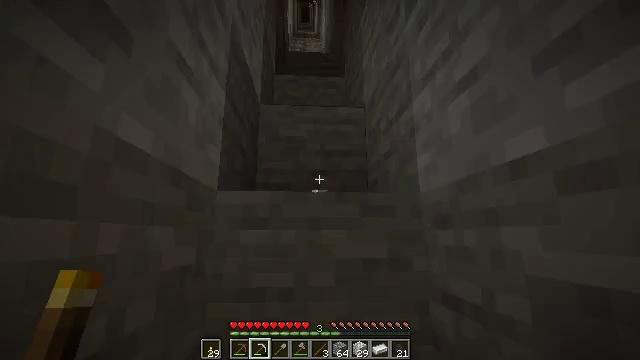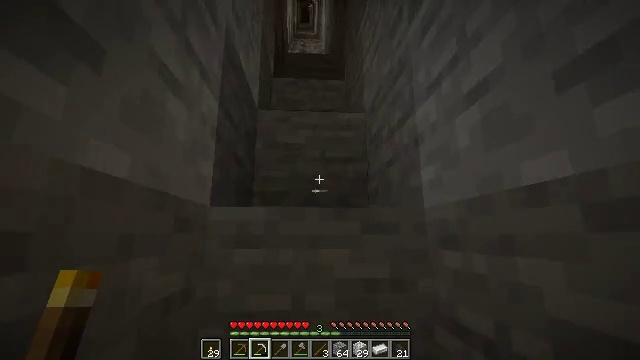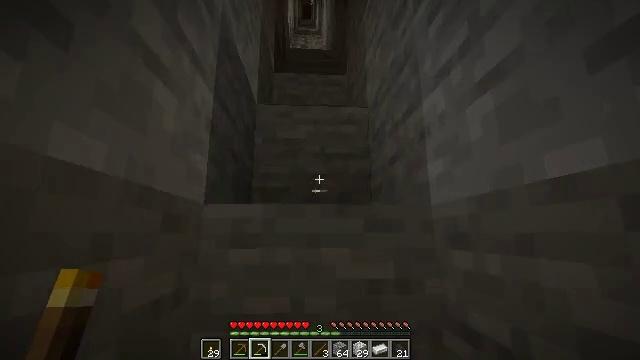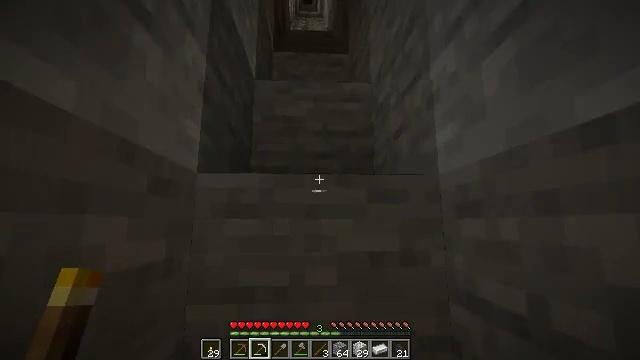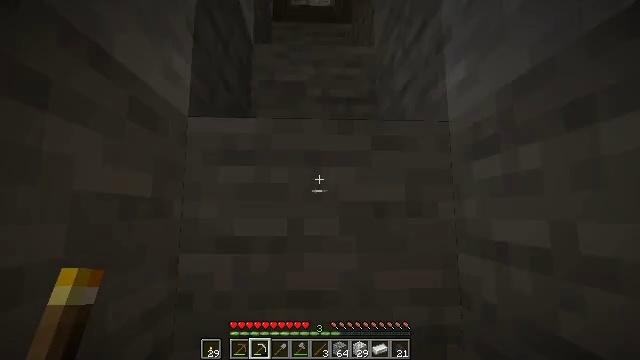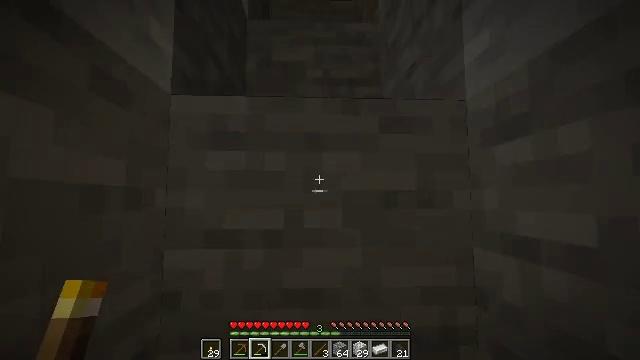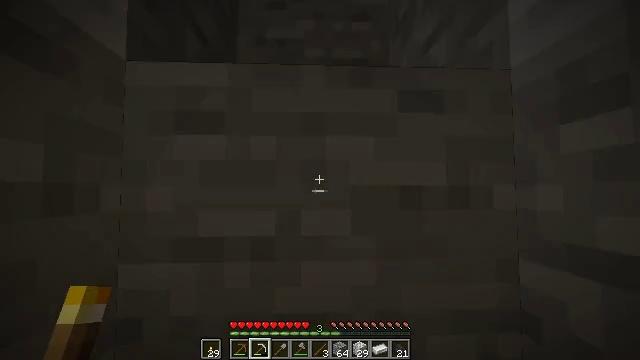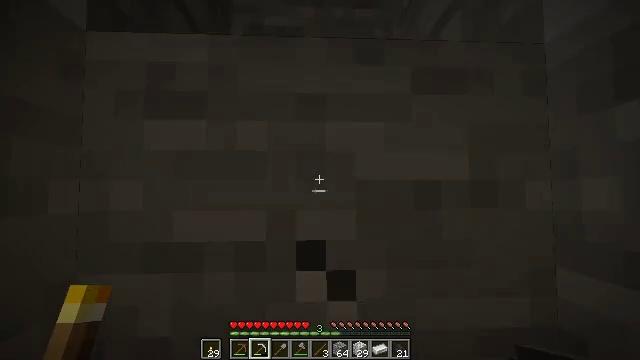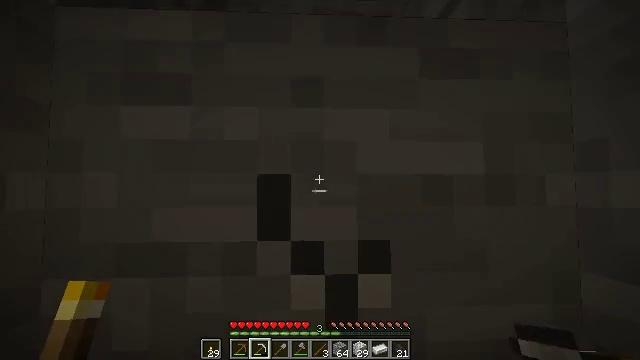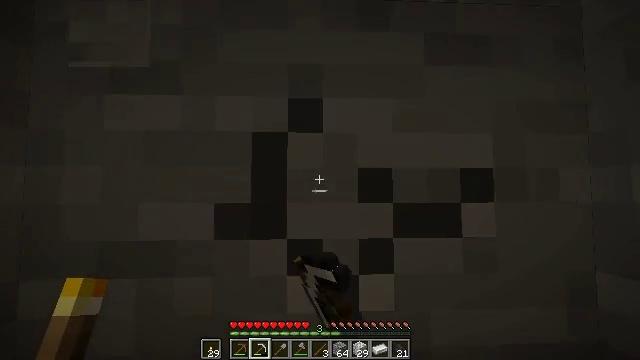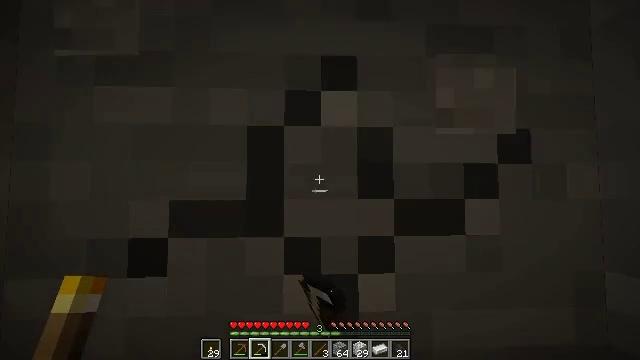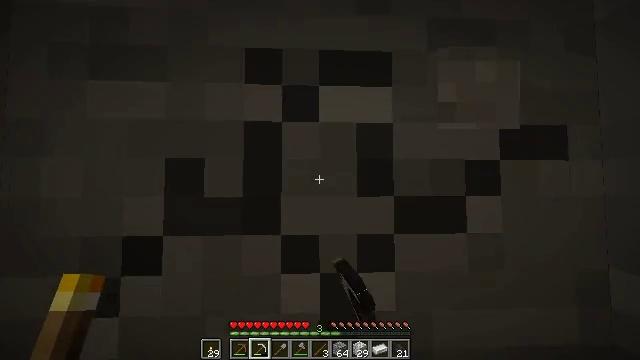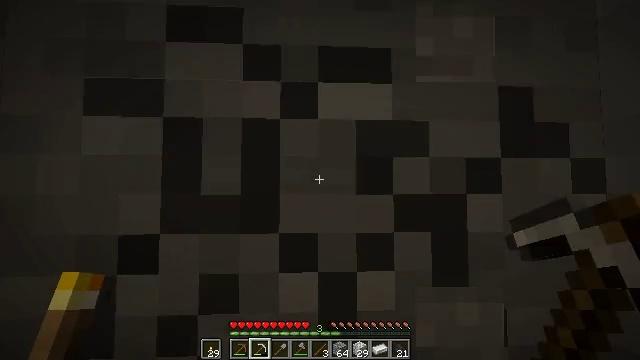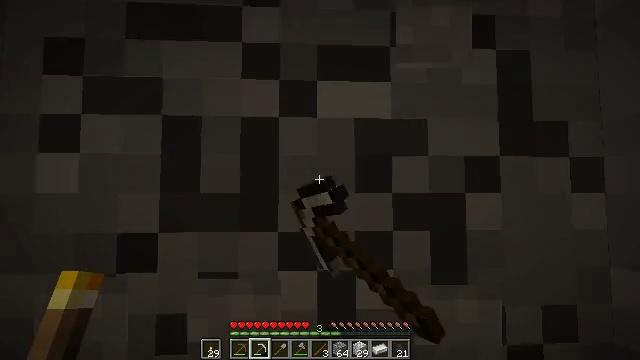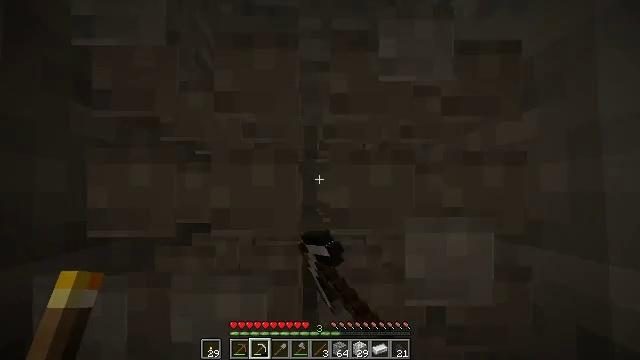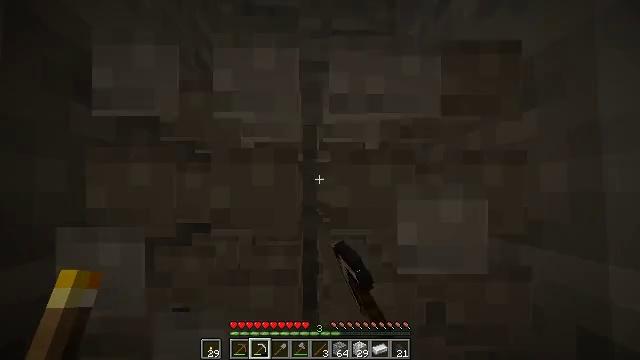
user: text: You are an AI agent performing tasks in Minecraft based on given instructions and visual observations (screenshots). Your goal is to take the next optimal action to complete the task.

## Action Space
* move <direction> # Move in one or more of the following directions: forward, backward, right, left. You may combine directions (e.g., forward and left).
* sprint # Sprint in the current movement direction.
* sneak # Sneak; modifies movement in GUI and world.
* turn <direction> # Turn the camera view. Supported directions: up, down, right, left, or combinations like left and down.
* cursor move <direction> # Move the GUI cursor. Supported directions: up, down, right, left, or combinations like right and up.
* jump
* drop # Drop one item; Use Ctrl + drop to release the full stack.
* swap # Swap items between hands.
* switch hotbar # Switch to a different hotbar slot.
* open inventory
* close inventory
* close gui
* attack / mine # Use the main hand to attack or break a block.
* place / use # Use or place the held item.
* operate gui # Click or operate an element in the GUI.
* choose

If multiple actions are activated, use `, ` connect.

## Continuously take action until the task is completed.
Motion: motion action
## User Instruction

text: Break the granite to collect it.
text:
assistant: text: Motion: move forward, jump
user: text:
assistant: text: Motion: move forward, jump
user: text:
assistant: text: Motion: move forward, turn down
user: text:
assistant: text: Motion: move forward, turn down
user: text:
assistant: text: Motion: move forward, turn down
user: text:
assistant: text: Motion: turn down
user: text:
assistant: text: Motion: attack / mine
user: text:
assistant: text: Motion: attack / mine
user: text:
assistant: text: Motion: attack / mine
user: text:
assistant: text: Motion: attack / mine
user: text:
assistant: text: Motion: attack / mine
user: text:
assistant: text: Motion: attack / mine
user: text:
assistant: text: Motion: attack / mine
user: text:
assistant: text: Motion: attack / mine
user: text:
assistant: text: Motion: attack / mine
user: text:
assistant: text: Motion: attack / mine
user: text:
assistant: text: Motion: attack / mine
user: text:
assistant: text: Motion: attack / mine
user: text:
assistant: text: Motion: attack / mine
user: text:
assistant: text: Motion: move forward, attack / mine
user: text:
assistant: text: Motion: move forward, attack / mine, jump
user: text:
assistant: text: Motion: move forward, turn up, jump
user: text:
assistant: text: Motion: move forward, turn left and up, jump
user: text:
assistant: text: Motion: move forward, jump
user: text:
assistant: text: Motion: move forward, jump
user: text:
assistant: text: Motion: move forward, jump
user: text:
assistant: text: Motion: move forward, jump
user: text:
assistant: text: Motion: move forward, jump
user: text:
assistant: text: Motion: move forward
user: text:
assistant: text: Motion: move forward